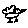
Label: bird